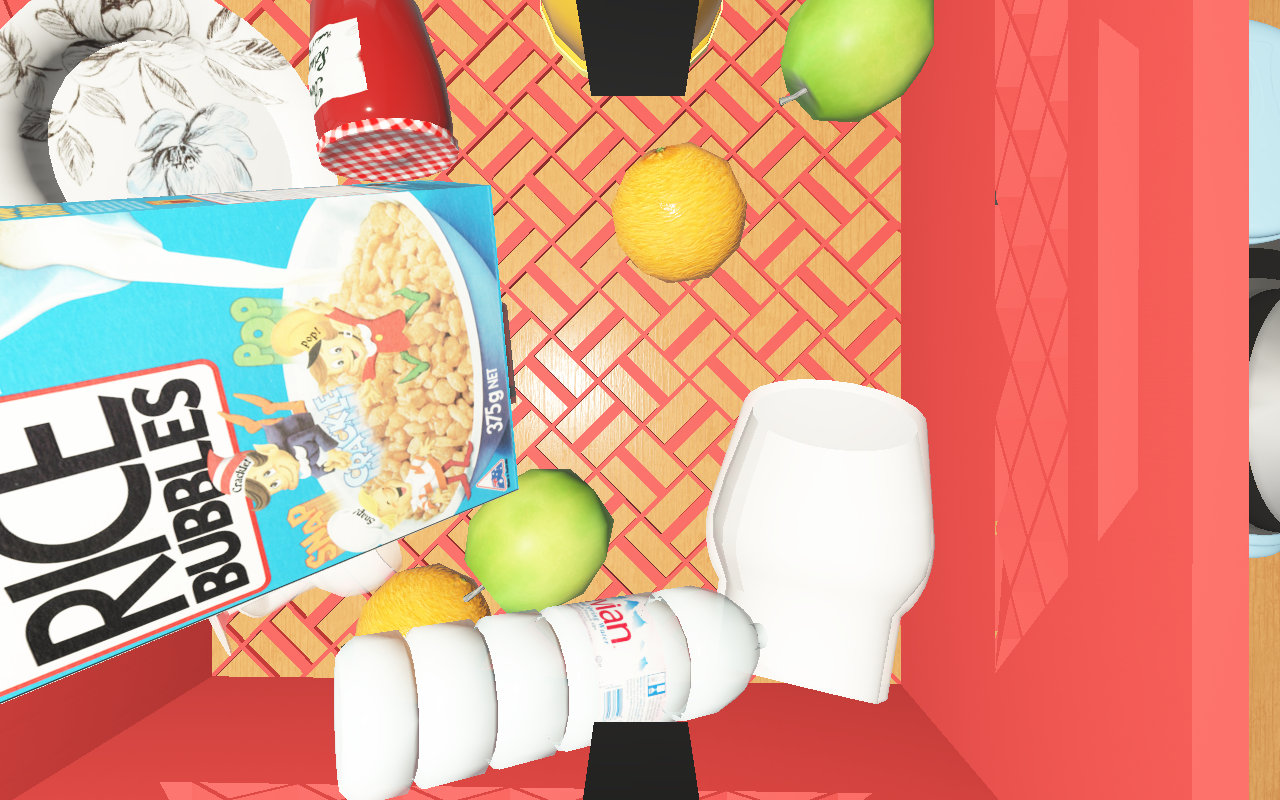
Objects in the scene:
carafe
apple
apple
orange
orange
plate
jam jar
cereal box